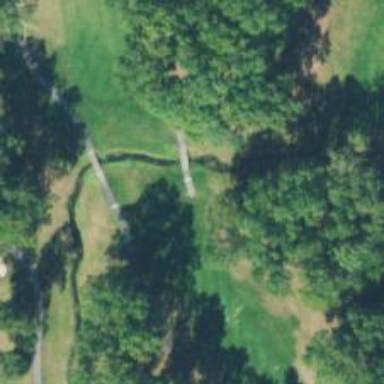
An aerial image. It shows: Path designated for golf carts.